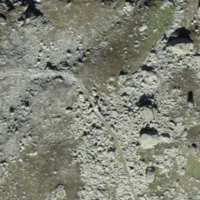
EUNIS habitat code: 48
Species observed at this site:
Geum reptans